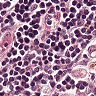
Metastatic tissue present: no